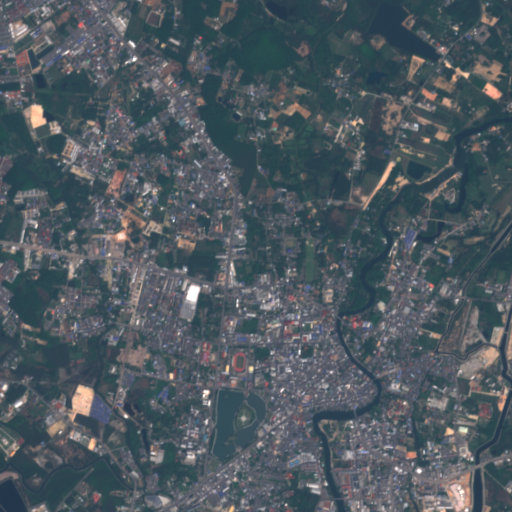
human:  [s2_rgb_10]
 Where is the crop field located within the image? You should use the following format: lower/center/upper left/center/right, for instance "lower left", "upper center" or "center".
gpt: The crop field is located in the center right of the image.
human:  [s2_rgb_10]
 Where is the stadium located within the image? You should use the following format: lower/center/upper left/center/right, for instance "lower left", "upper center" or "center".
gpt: The stadium is located in the lower center of the image.
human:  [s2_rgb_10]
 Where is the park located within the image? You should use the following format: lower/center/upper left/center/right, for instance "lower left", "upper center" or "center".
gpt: There is no park in the image.